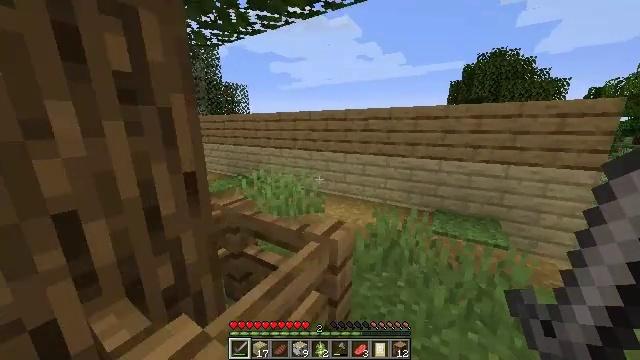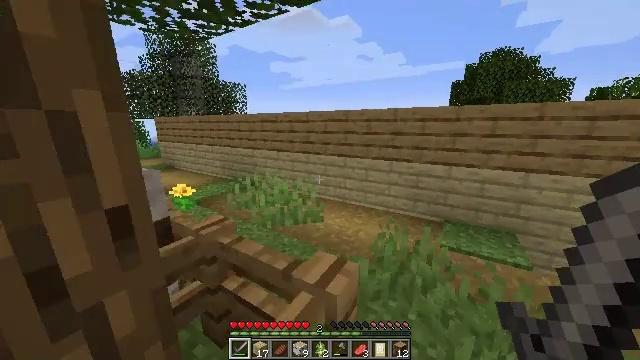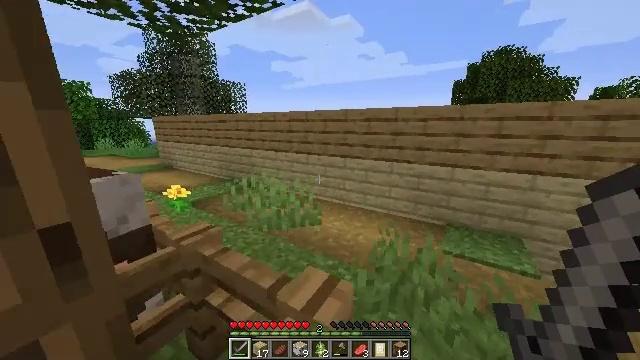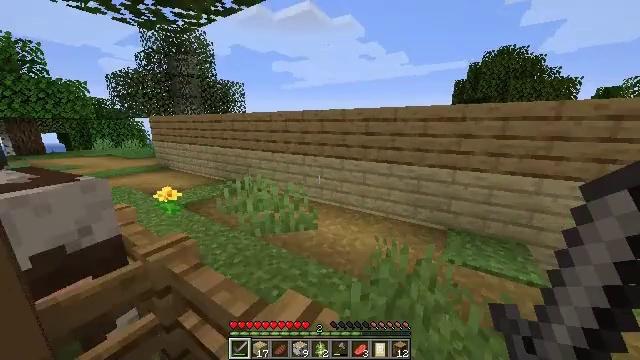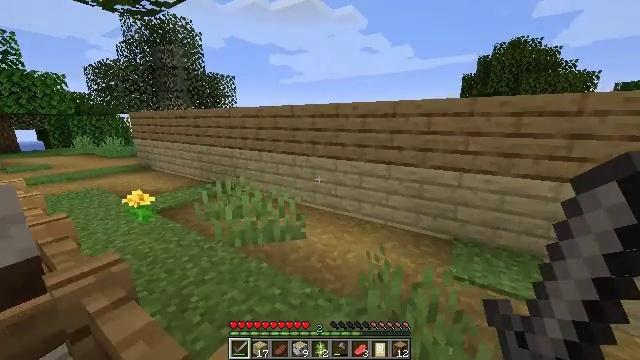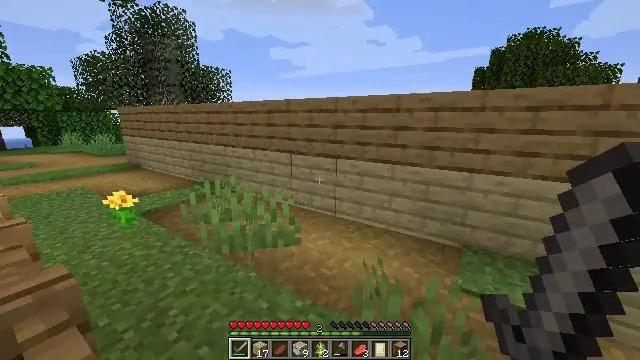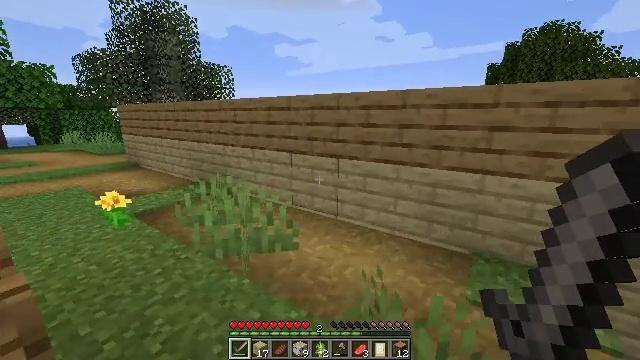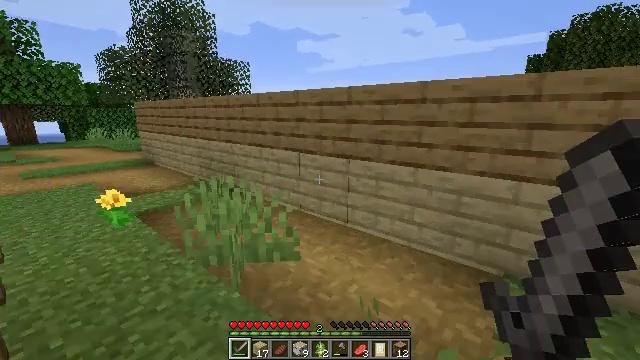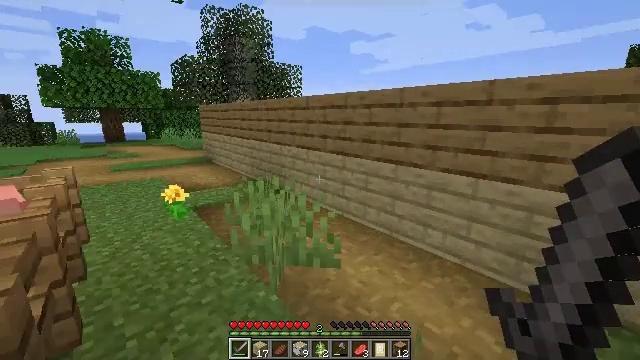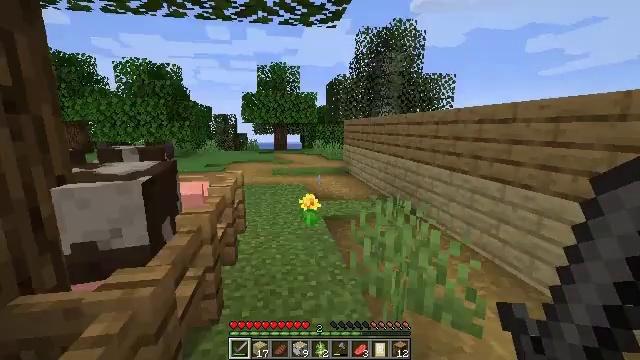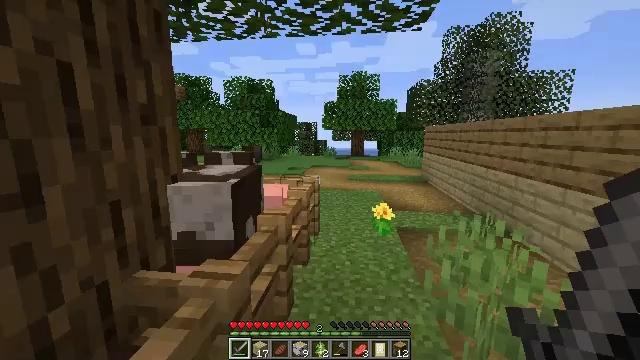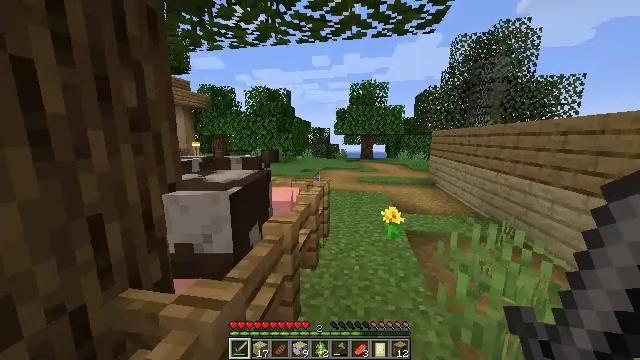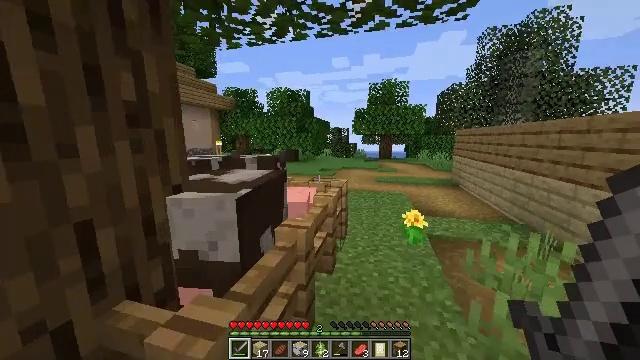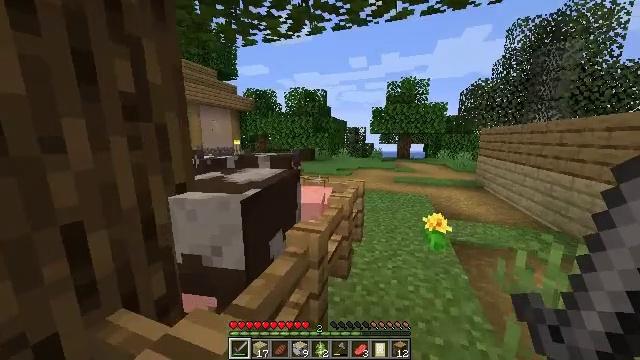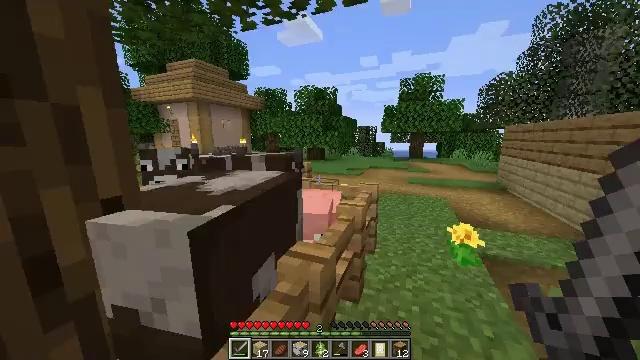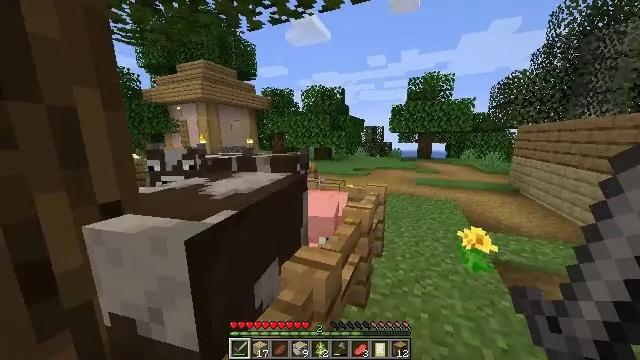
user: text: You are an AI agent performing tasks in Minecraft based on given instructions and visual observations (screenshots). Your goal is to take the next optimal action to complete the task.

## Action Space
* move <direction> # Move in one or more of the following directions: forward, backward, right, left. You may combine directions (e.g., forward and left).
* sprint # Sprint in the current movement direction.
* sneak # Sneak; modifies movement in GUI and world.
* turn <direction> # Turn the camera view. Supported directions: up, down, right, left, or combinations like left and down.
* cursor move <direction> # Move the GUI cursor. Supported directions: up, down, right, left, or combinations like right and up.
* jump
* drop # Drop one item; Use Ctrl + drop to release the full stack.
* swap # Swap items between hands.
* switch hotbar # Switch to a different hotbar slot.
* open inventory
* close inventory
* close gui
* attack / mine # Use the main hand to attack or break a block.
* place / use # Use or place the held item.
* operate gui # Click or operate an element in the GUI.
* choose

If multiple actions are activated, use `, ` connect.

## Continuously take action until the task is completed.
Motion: motion action
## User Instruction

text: Mine beetroots from the garden.
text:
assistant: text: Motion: move forward, sprint
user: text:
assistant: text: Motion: move forward, sprint
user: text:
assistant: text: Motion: move forward, sprint
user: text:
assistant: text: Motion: move forward, sprint
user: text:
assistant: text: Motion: move forward, sprint
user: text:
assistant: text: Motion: move forward, sprint, turn left
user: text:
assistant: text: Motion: move forward, sprint, turn left
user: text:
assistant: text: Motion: move forward, sprint, turn left
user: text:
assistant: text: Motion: move forward, sprint, turn left and up
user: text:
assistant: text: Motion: move forward, sprint, turn left and up
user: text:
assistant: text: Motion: move forward, sprint, turn left
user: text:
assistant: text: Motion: move forward, sprint, turn left
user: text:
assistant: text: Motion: move forward, sprint, turn left
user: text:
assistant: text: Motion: move forward, sprint, turn left
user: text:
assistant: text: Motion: move forward, sprint, turn left
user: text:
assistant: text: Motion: move forward, sprint
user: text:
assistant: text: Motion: move forward, sprint
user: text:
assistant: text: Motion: move forward, sprint
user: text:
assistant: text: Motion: move forward, sprint
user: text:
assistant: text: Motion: sprint
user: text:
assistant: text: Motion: no_op
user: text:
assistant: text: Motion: no_op
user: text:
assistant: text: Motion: no_op
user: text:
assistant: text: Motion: turn right
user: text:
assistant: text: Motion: turn right
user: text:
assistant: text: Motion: turn right
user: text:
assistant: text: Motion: no_op
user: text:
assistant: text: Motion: no_op
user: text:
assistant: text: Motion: move forward, sprint
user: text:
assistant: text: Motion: move forward, sprint